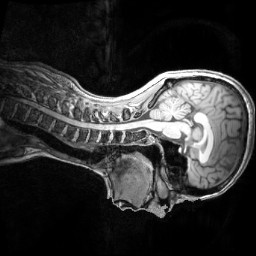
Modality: T1w
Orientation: sagittal
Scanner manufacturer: siemens
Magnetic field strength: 3 T
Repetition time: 2.3 s
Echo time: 0.0033 s